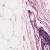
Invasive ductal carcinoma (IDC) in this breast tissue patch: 0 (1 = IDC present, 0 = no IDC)